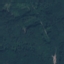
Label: Forest